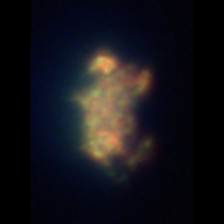
Taxon: Unknown_detritus
Group: Unknown